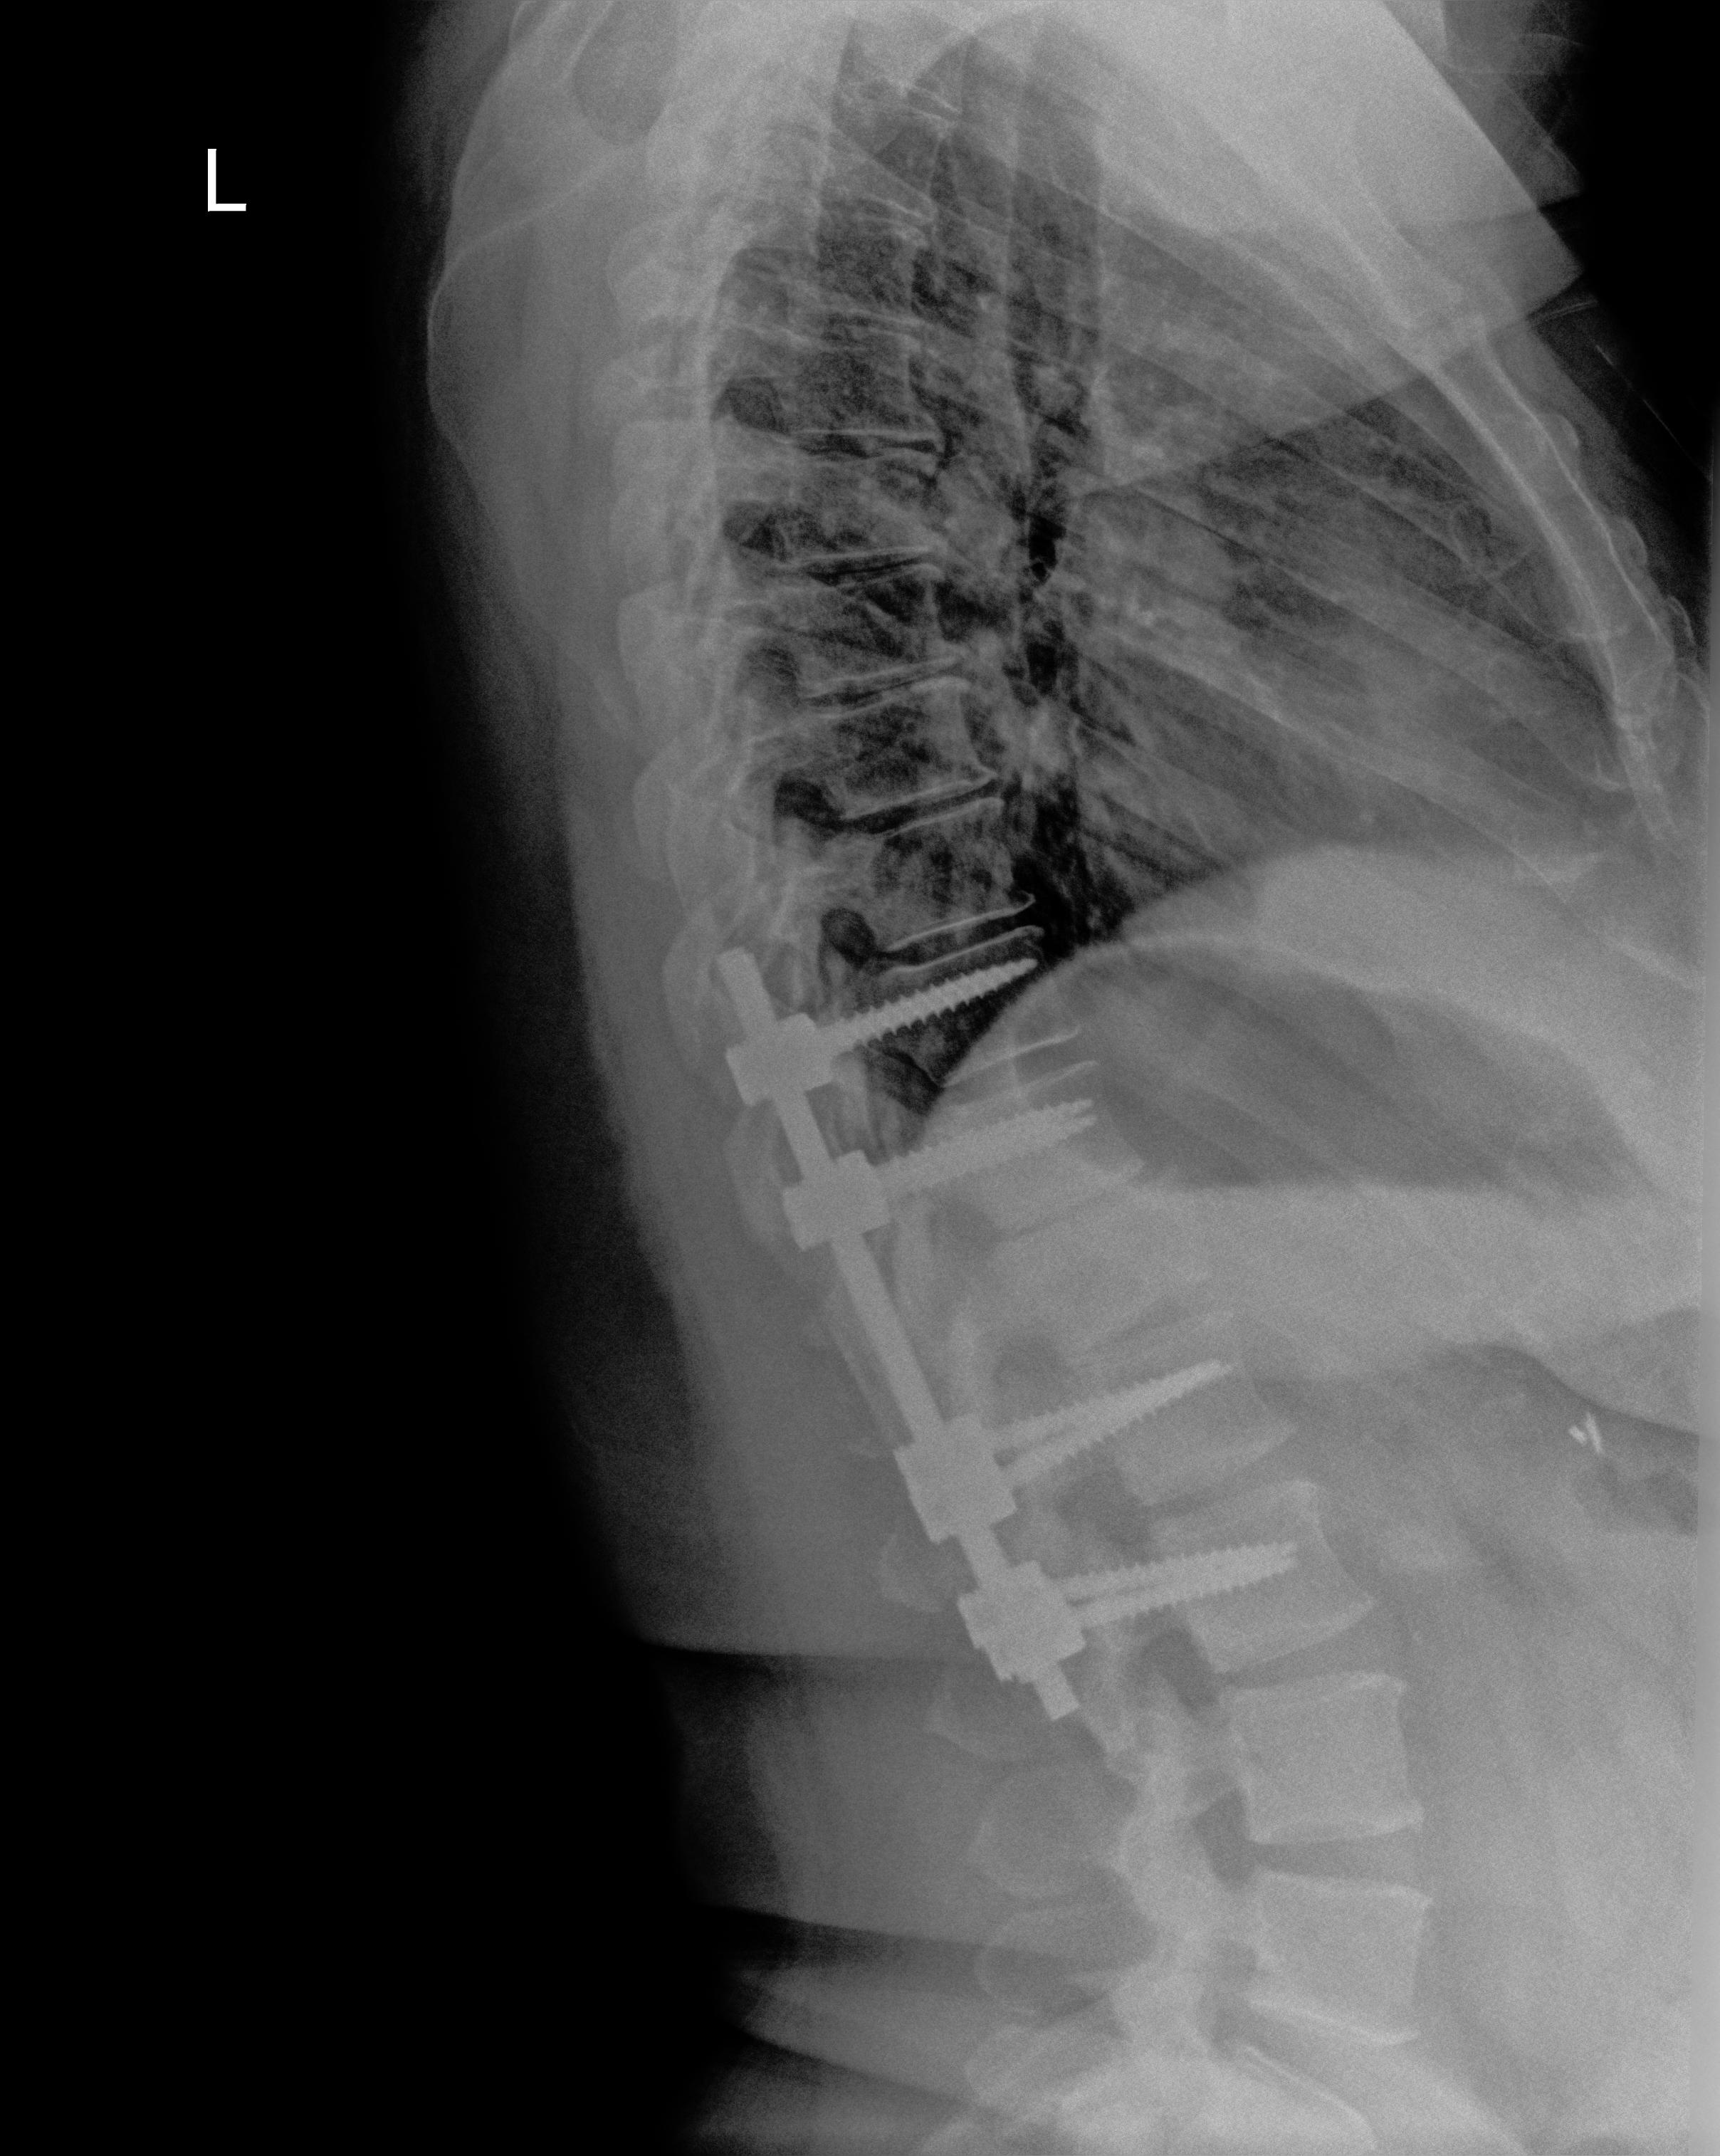
View: LATERAL
Implant manufacturer: nuvasive reline